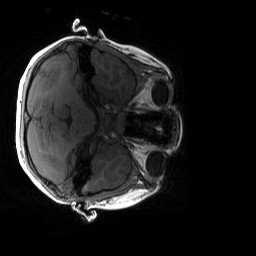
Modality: T1w
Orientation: axial
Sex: female
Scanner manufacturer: siemens
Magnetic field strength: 3 T
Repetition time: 1.9 s
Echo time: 0.00243 s